Question: '''
Range1.Copy
Range2.PasteSpecial Paste:=xlPasteFormulas, SkipBlanks:=True
'''
If 'Range1' and 'Range2' have the same dimensions, this code executes without any trouble. The expectation is that the formulas in the range you copied will get inserted into the target range, but any blank cells in 'Range1' will not have their formulas copied to 'Range2', instead, any current cell values will be left as they were.
I've discovered that this fails on merged cells. The image below demonstrates the equivalent action using the built in Paste Special UI, which fails in an identical fashion:

Can anyone think of an elegant workaround ?
Note that simply using a variant of 'Range1.Formula = Range2.Formula' won't suffice since it will overwrite unwanted cells in 'Range2' with blank (empty) values.
---
I've removed the no loops restriction because there doesn't seem to be a perfect solution otherwise.
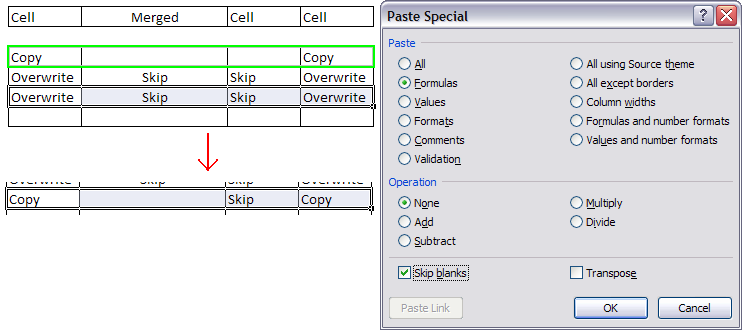
Answer: Based on the conclusion that this bug makes it impossible to do this without looping, I've come up with the following solution which I believe to be as elegant as possible with looping.
'''
Dim col as Long
Dim cel as Range
For Each cel In src.Cells
If cel.Formula <> vbNullString Then
col = 1 + src.Column - cel.Column
cel.Copy
dst.Worksheet.Range(dst.Cells(1, col ), dst.Cells(dst.rows, col )).PasteSpecial Paste:=xlPasteFormulas
End If
Next cel
'''
This lets you copy one row of data from a range 'src' and paste formulas over multiple rows in a range 'dst' with only one loop over the columns, while skipping blank. This method never overwrites any destination that should be left alone, so it works in all my use cases.
In a more complex situation where the source data had multiple rows as well as columns, this routine wouldn't work, and I imagine at least 2 levels of nested loops would be required.